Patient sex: M
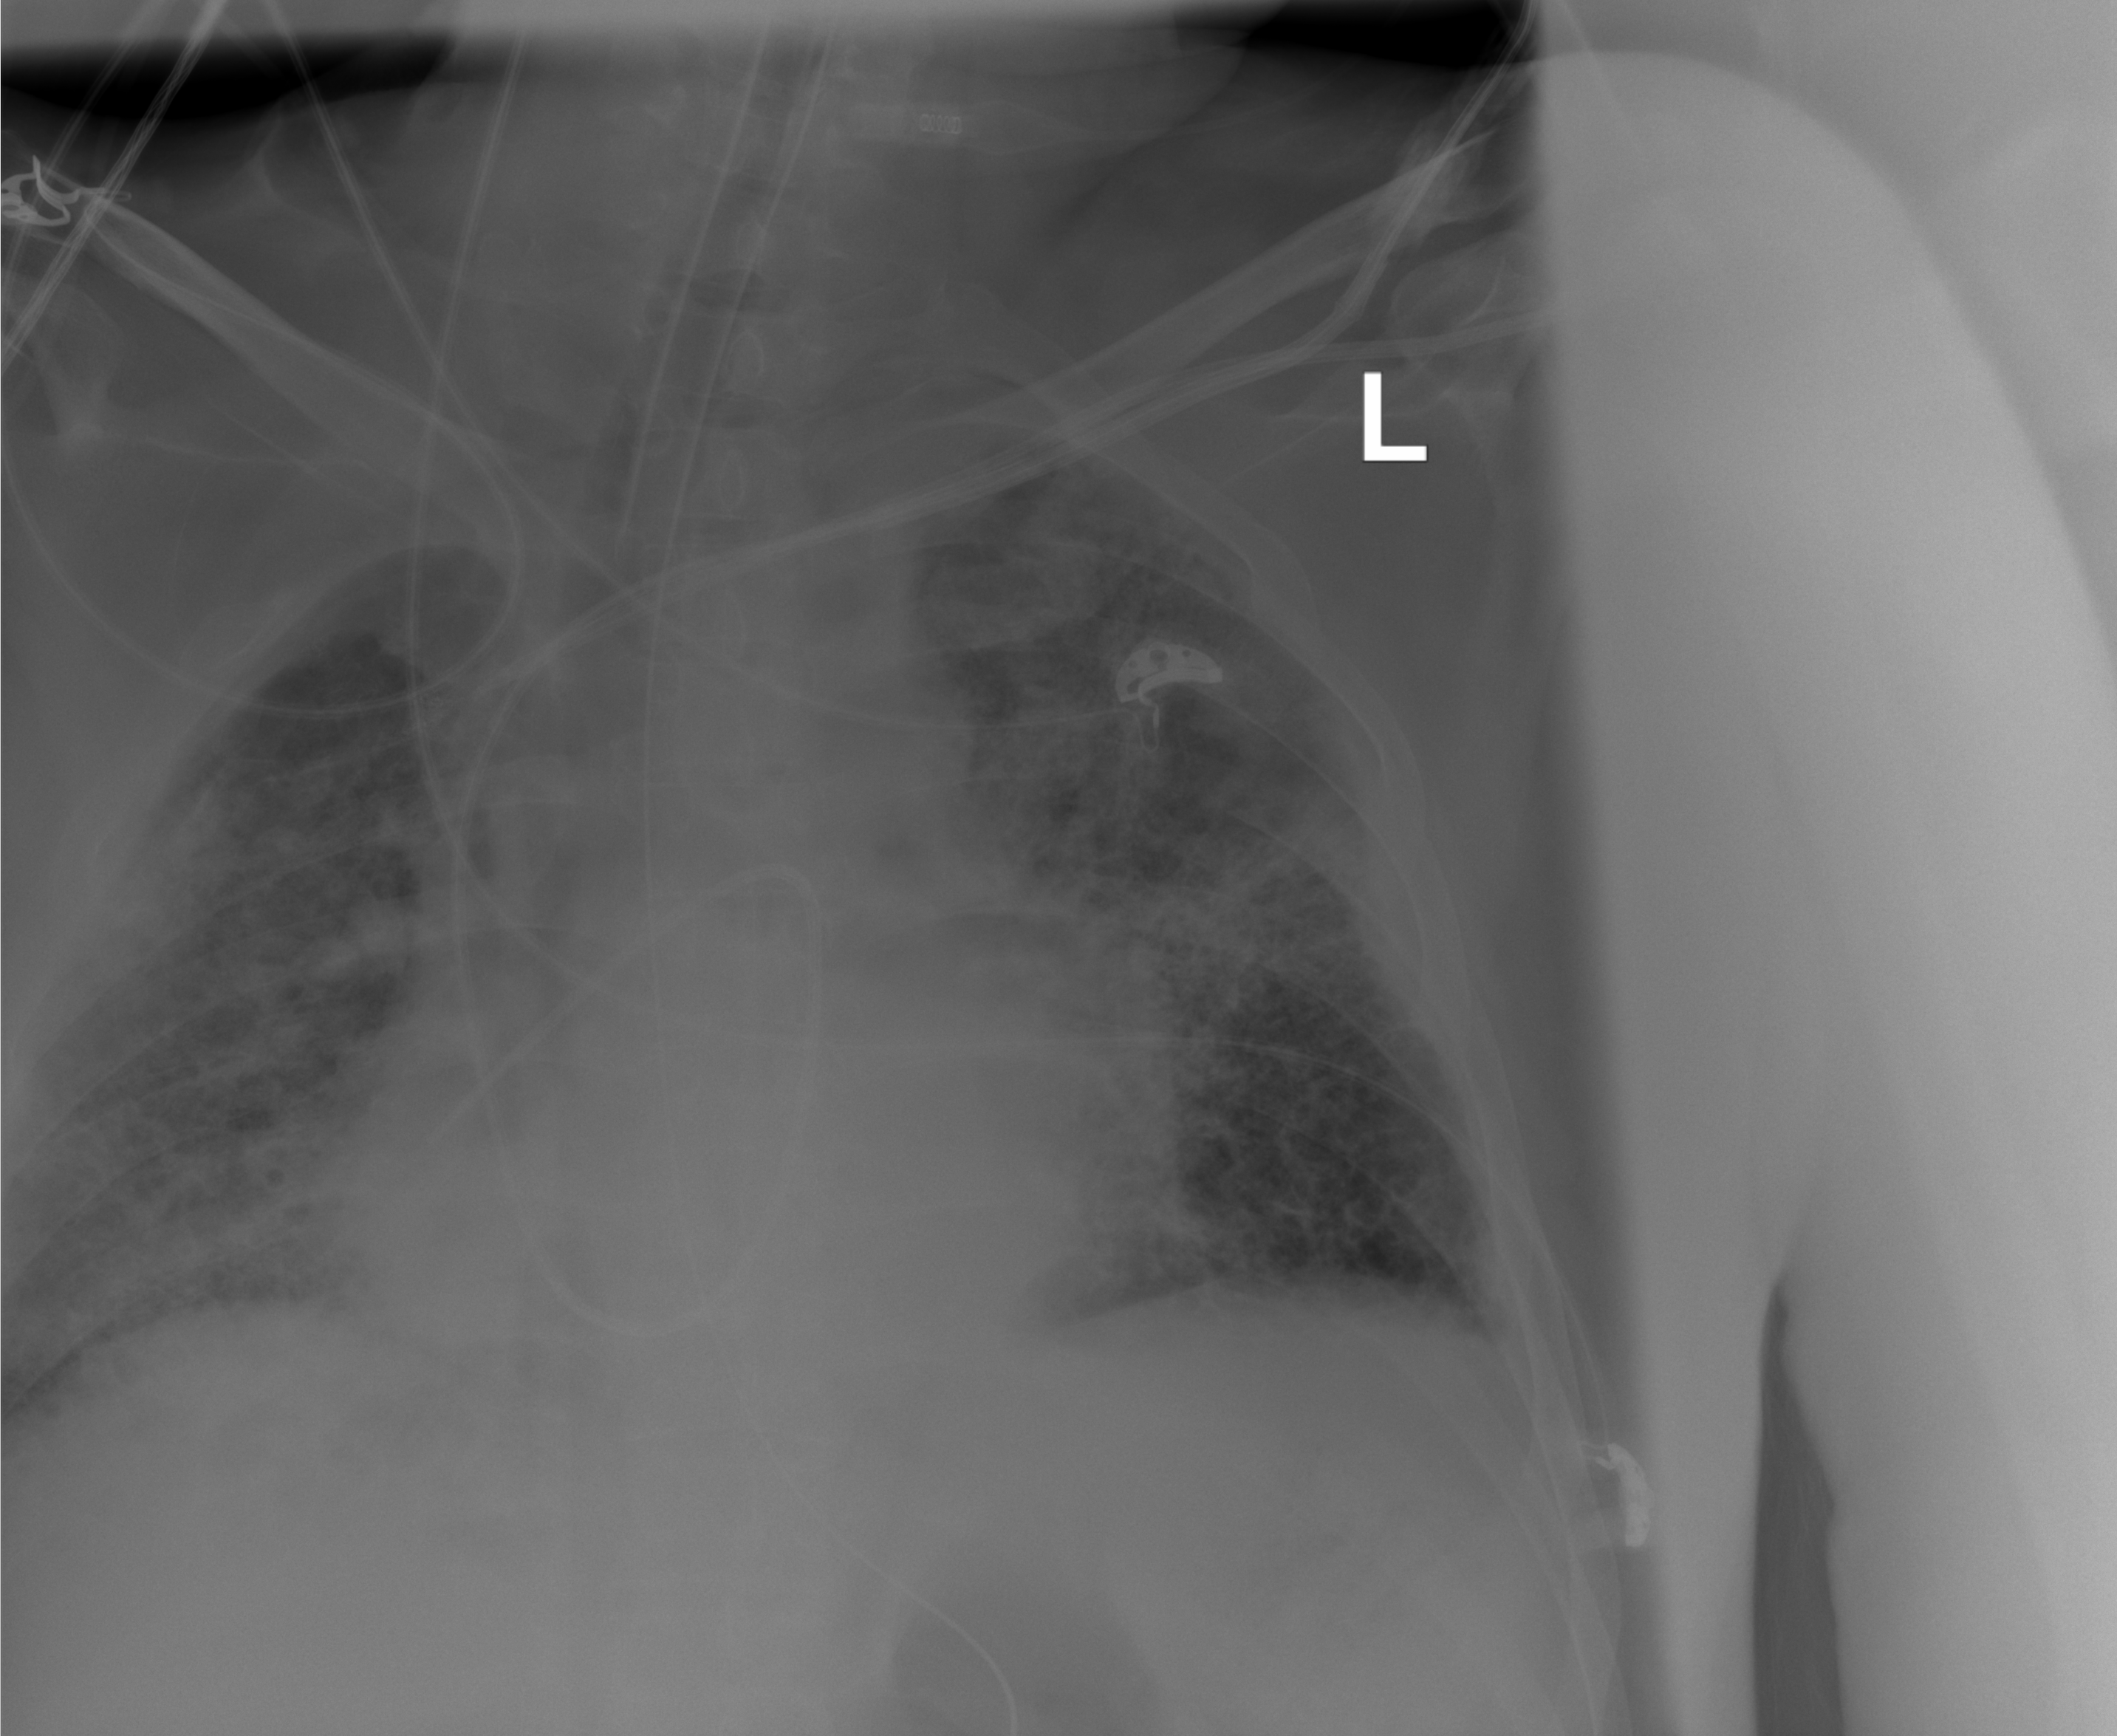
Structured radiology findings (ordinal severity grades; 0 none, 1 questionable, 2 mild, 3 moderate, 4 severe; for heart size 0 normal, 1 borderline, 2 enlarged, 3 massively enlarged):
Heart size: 2
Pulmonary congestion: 2
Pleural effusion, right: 0
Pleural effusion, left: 1
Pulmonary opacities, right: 2
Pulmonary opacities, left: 2
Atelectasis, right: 1
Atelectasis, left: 1